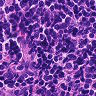
Metastatic tissue present: no